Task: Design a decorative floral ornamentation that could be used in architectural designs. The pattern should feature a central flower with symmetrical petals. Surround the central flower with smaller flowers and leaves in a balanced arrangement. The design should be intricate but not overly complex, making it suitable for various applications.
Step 417:
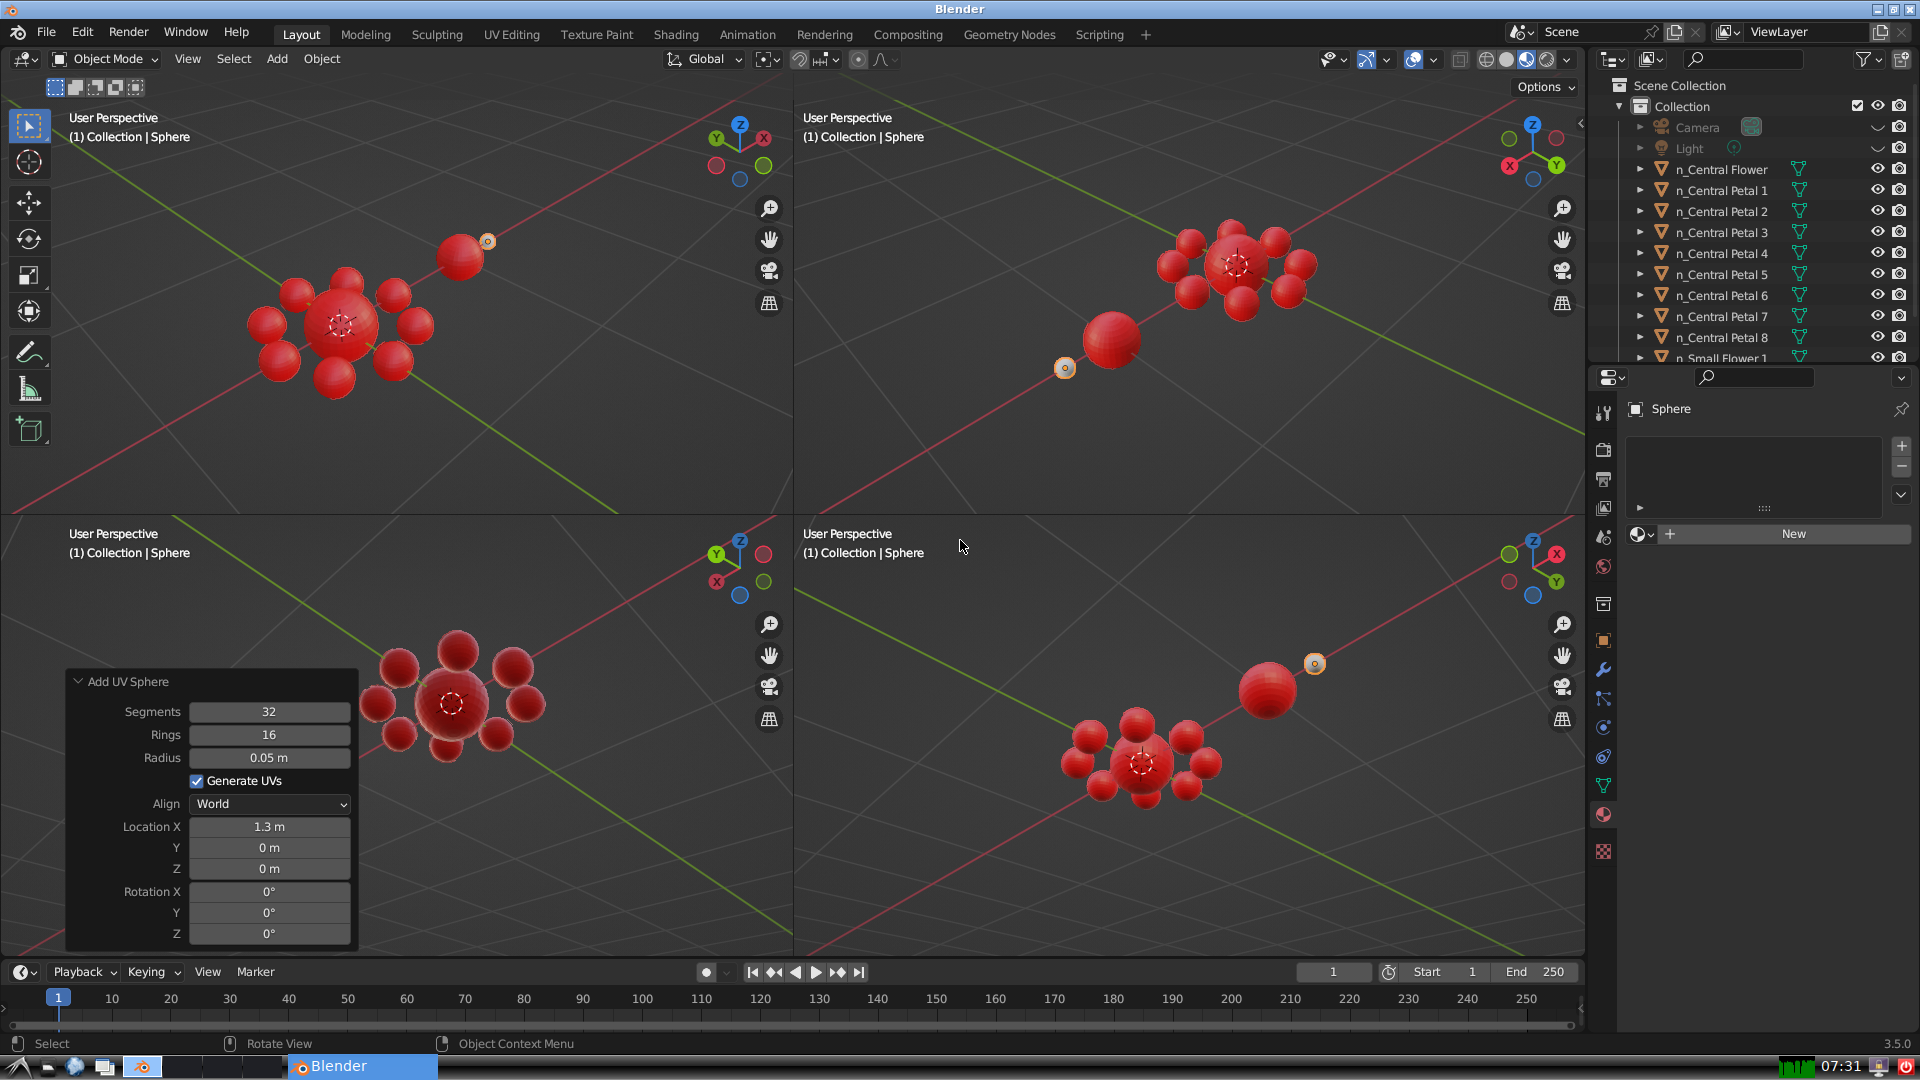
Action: {"mouse_move": [1608, 631]}